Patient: sex M, age 46
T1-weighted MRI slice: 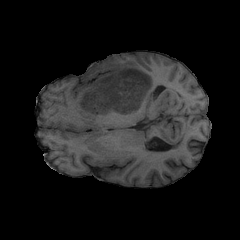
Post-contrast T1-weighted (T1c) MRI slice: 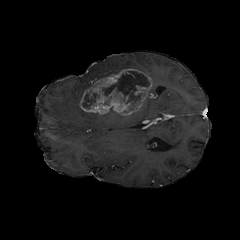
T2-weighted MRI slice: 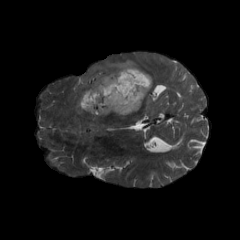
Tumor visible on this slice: yes
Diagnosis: Glioblastoma, IDH-wildtype
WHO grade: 4